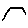
Label: hexagon